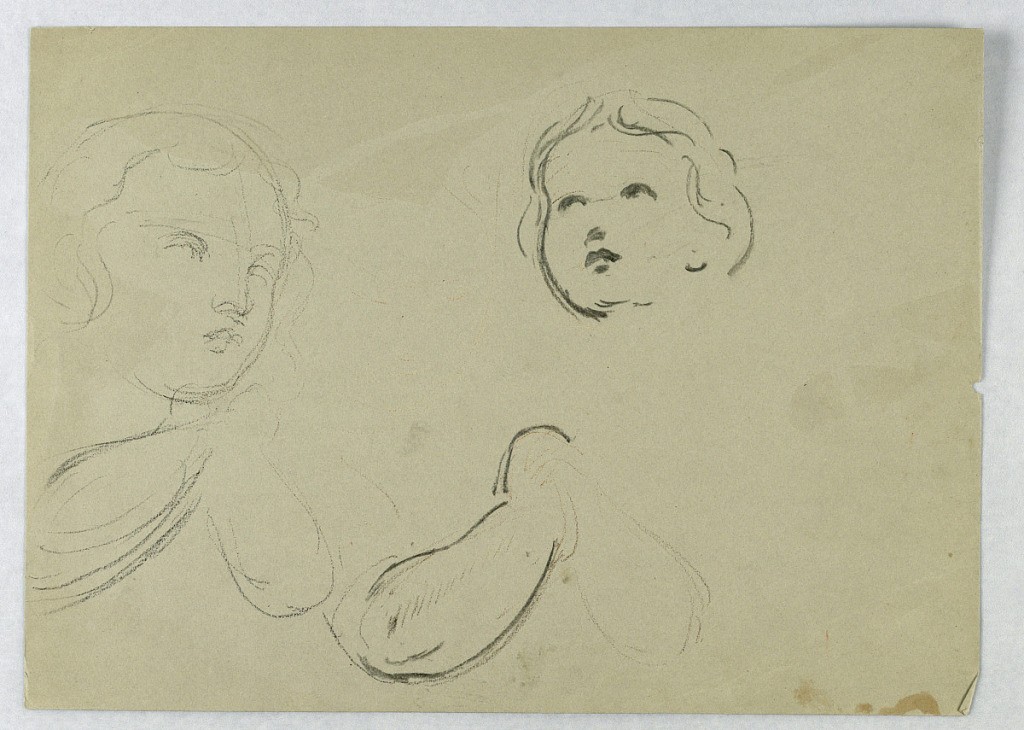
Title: Studies of Head and Arms of a Child
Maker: Daniel Huntington, American, 1816–1906
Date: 1840–45
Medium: Black chalk, black and brown crayon on grey wove paper
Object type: Drawing
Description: Studies of raised head of a child, and arms with hands folded.